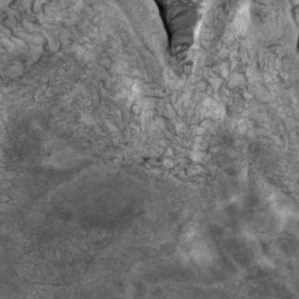
Label: non_frost